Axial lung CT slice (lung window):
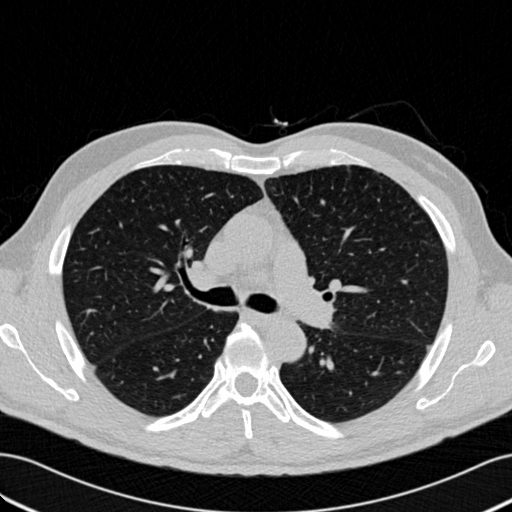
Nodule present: no